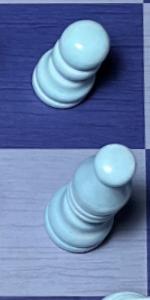
Label: Bishop_White